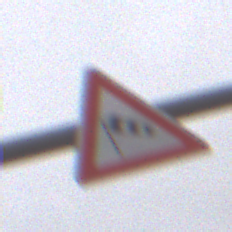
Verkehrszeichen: SeitenwindVonLinks
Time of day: Midday
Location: Outdoor (RoadRail)
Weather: Overcast
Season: NotSpecified
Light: Natural